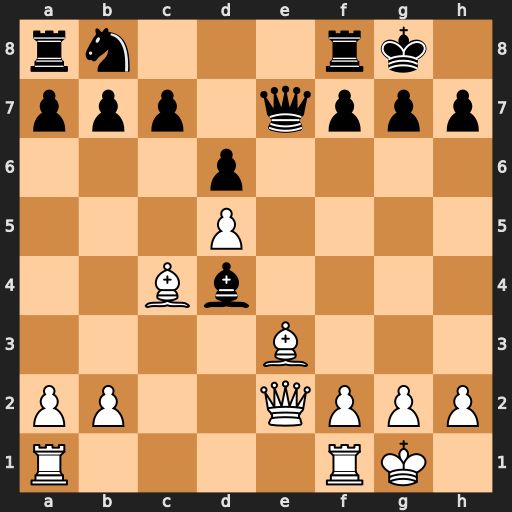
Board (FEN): rn3rk1/ppp1qppp/3p4/3P4/2Bb4/4B3/PP2QPPP/R4RK1
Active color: w
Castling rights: -
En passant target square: -
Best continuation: Bxd4 Qxe2 Bxe2